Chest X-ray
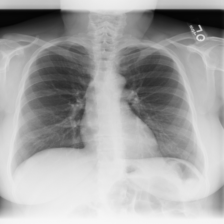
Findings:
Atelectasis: negative
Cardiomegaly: negative
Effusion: negative
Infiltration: negative
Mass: negative
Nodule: negative
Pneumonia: negative
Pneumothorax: negative
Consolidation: negative
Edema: negative
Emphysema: negative
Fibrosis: negative
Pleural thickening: negative
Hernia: negative